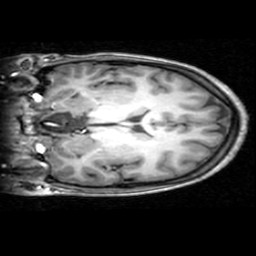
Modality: T1w
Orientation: coronal
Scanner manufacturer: ge
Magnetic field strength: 3 T
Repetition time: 0.009036 s
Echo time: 0.00184 s